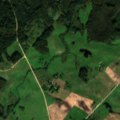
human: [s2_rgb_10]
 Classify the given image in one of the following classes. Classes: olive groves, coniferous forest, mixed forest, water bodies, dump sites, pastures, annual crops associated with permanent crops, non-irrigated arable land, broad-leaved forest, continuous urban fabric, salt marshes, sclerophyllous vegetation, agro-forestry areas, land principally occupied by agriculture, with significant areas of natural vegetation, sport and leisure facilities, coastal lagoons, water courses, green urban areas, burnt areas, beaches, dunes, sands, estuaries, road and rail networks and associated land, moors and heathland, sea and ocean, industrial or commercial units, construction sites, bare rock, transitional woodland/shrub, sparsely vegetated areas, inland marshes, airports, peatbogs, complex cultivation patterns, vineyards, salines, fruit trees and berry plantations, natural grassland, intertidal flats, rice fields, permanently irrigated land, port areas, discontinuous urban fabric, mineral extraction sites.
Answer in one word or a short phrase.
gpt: non-irrigated arable land, land principally occupied by agriculture, with significant areas of natural vegetation, broad-leaved forest, mixed forest, transitional woodland/shrub, water bodies